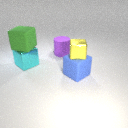
large cyan metal cube to the left of large purple rubber cylinder